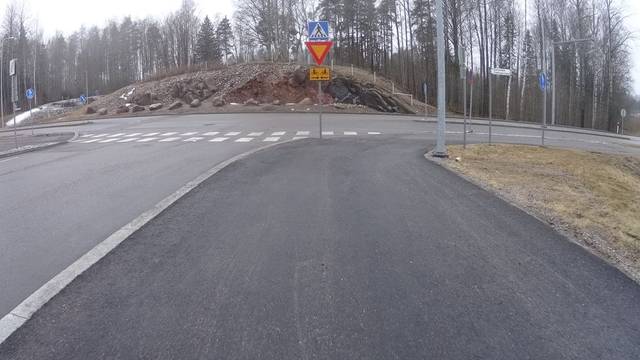
Region: Finland
Coordinates: 60.288, 24.85